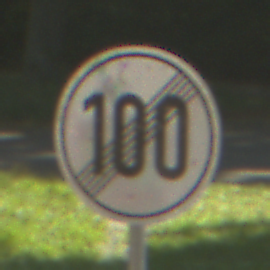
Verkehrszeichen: EndeGeschwindigkeit100
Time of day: Midday
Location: Outdoor (RoadRail)
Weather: Clear
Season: NotSpecified
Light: Natural